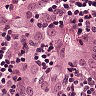
Metastatic tissue present: yes